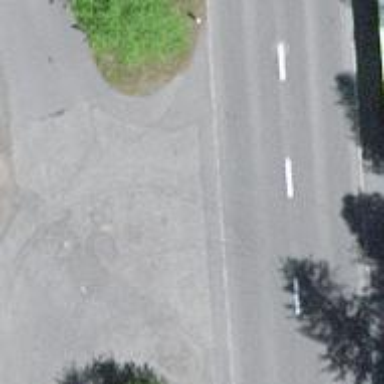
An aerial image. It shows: Asphalt service road.